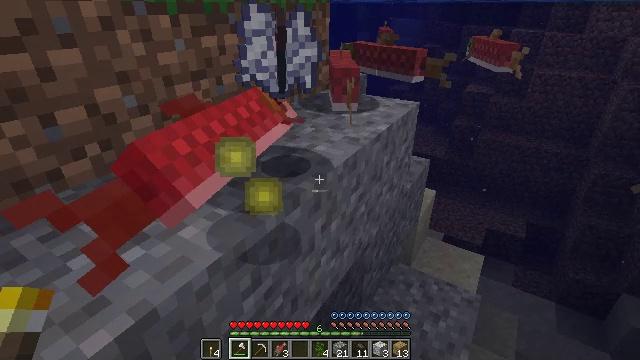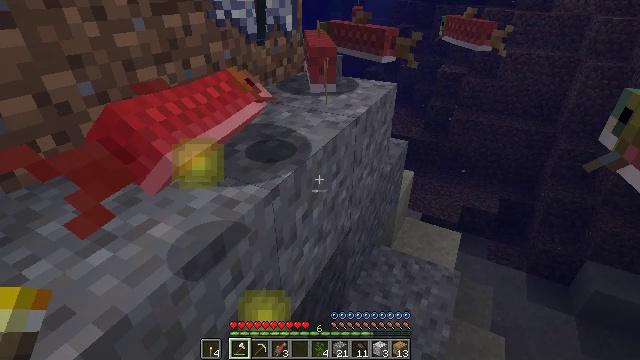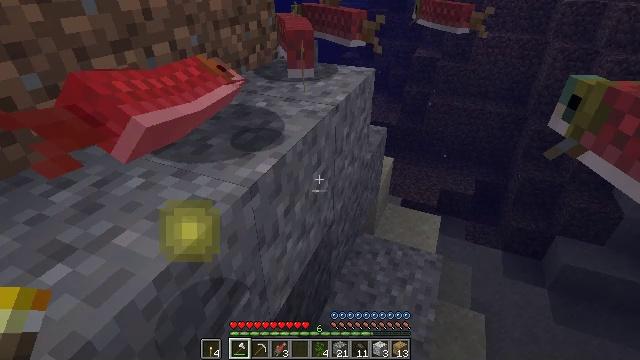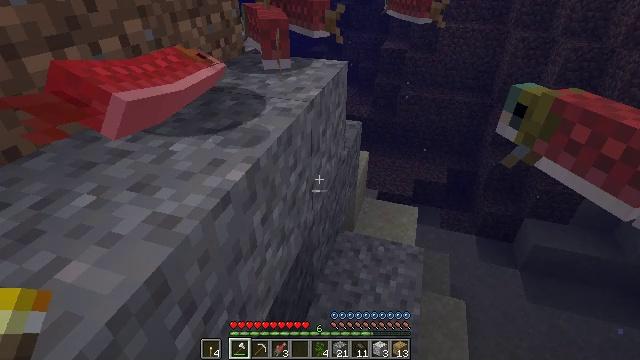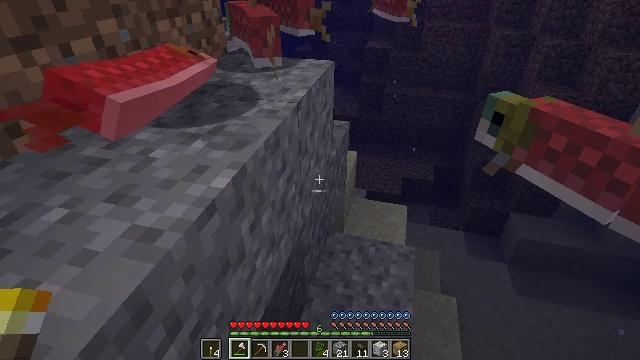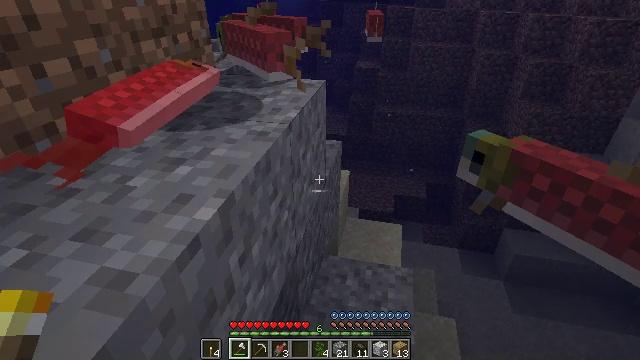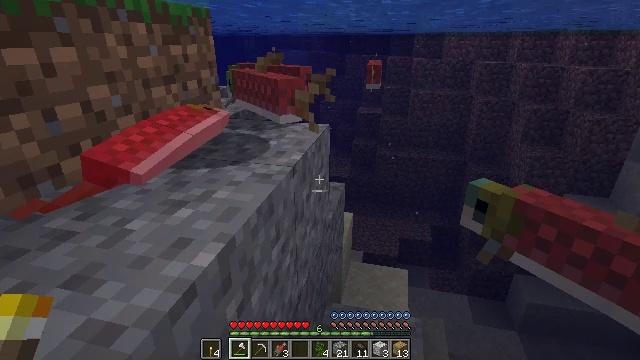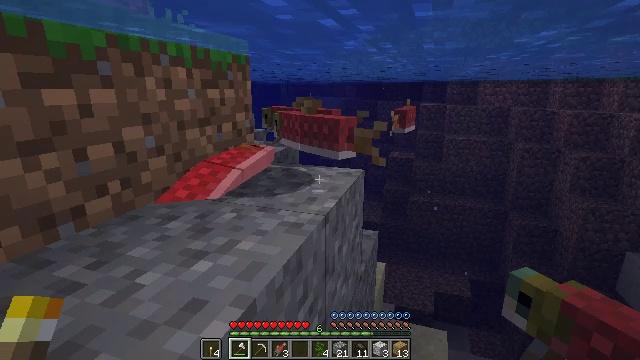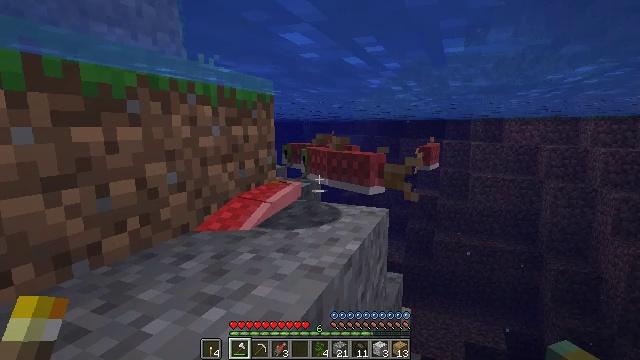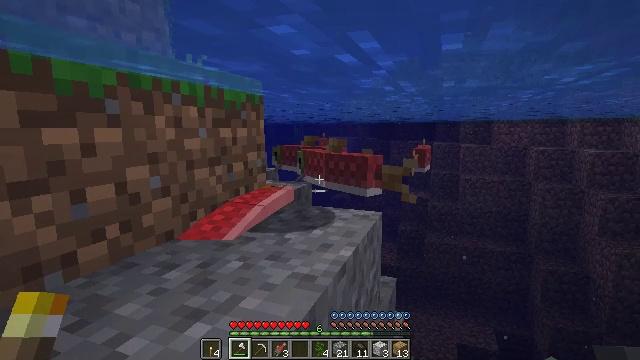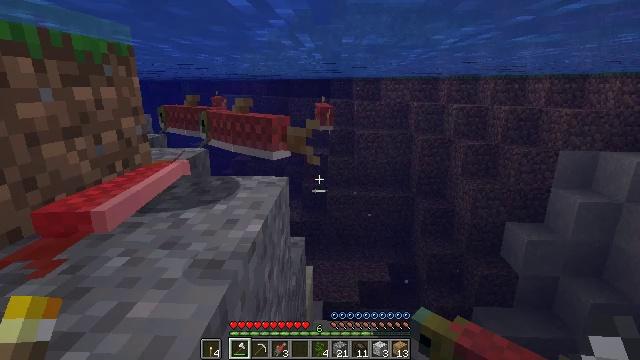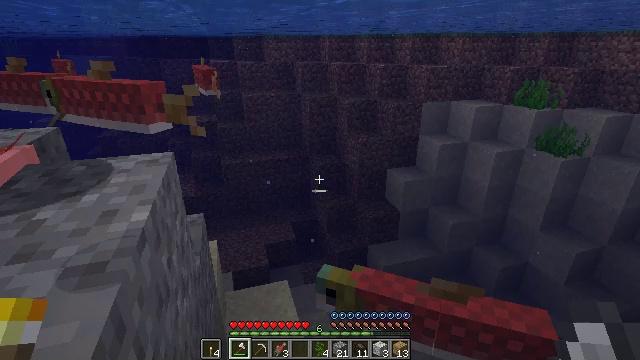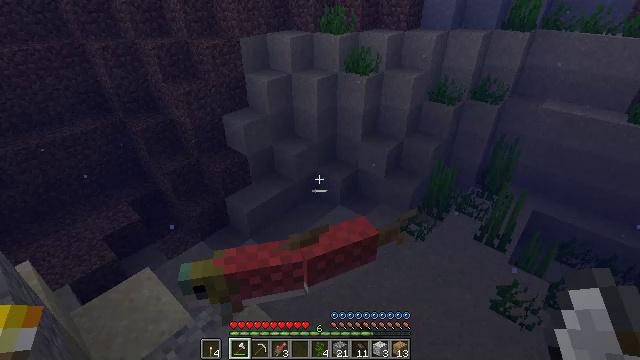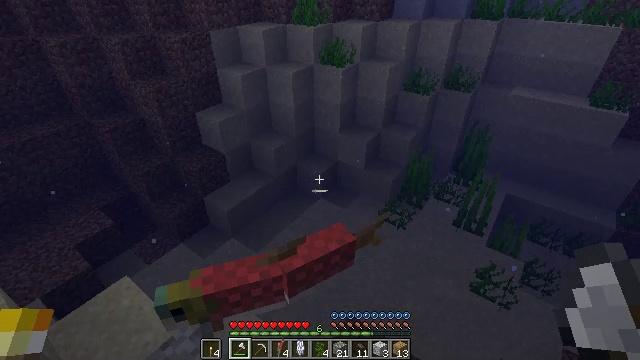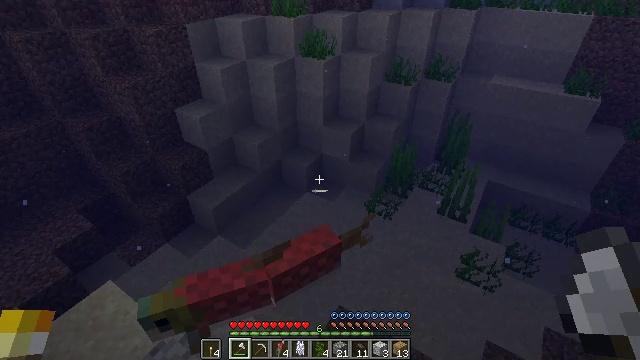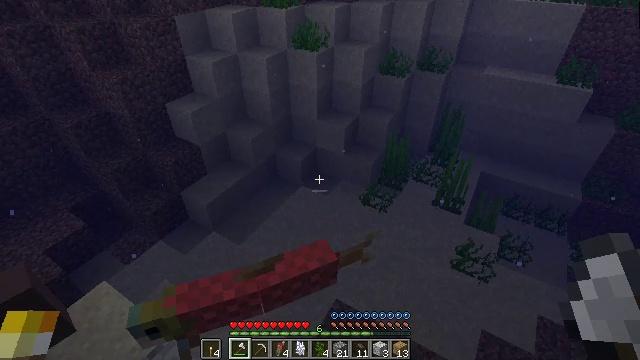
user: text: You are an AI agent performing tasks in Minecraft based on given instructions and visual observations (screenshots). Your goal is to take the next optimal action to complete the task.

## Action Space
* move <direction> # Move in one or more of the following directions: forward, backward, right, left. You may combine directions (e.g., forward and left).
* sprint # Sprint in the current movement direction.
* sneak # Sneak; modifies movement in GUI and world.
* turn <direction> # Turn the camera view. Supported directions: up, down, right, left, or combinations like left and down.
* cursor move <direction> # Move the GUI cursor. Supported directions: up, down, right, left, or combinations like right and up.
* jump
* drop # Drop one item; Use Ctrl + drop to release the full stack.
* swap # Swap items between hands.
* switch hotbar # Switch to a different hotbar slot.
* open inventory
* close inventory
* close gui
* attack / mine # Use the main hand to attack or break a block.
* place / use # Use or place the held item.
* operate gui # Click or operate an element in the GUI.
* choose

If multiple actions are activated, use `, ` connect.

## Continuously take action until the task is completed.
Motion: motion action
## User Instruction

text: Hunt a salmon.
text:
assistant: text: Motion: move forward, turn right and down
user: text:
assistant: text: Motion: move forward, turn right and down
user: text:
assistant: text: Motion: move forward, turn right
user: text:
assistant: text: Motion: move forward, turn right
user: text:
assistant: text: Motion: move forward, turn right and up
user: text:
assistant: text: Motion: move forward, turn up
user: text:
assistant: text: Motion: move forward, turn left and up
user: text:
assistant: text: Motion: move forward, turn left and up
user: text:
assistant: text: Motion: move forward, turn right
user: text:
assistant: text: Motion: move forward, turn right and down
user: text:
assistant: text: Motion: move forward, turn right and down
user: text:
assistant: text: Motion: move forward, turn right and down
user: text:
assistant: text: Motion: move forward, turn right and down
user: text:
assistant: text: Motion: move forward, turn right and down
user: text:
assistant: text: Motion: turn right and down, attack / mine
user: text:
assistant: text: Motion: attack / mine
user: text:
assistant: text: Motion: turn left and down, attack / mine
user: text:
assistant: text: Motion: turn left and down, attack / mine
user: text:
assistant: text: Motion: turn left and down
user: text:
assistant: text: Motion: turn left and down
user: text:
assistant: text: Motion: turn left and down
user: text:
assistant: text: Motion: turn left and down
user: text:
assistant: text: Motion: turn left
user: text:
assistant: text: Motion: turn left
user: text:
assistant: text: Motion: turn left
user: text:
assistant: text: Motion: turn left
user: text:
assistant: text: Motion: open inventory
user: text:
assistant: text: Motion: cursor move right and up, open inventory
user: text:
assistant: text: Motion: cursor move right, open inventory
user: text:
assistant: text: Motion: cursor move right and down, open inventory